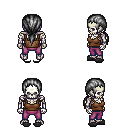
a pixel art fantasy rpg character, male body template, skeleton, brown pirate shirt, magenta pants, gray ponytail hairstyle, gray slippers, four views (front, back, left, right), 2x2 character sprite sheet, small pixel art, hard edges, no anti-aliasing